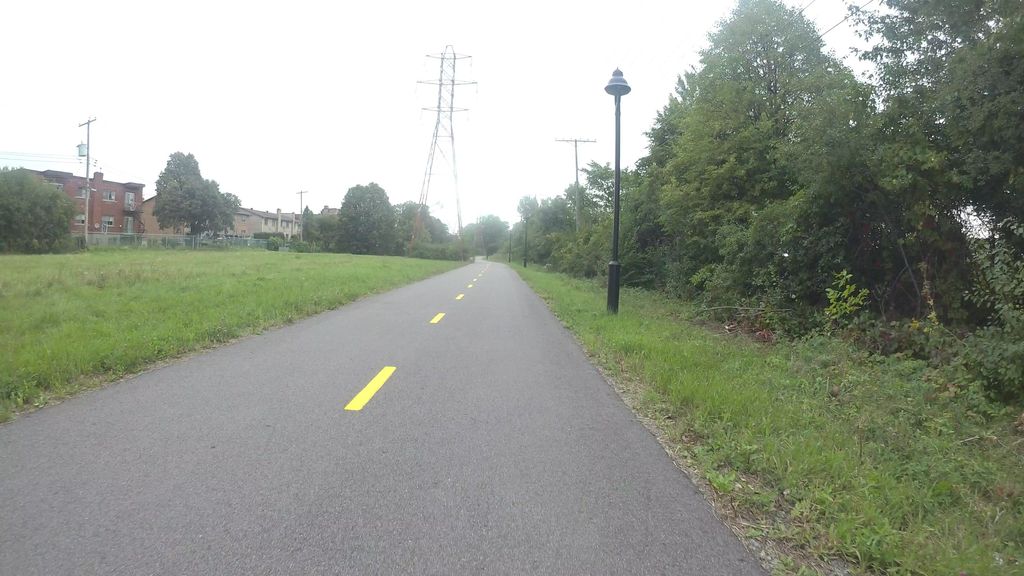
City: montreal